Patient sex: F
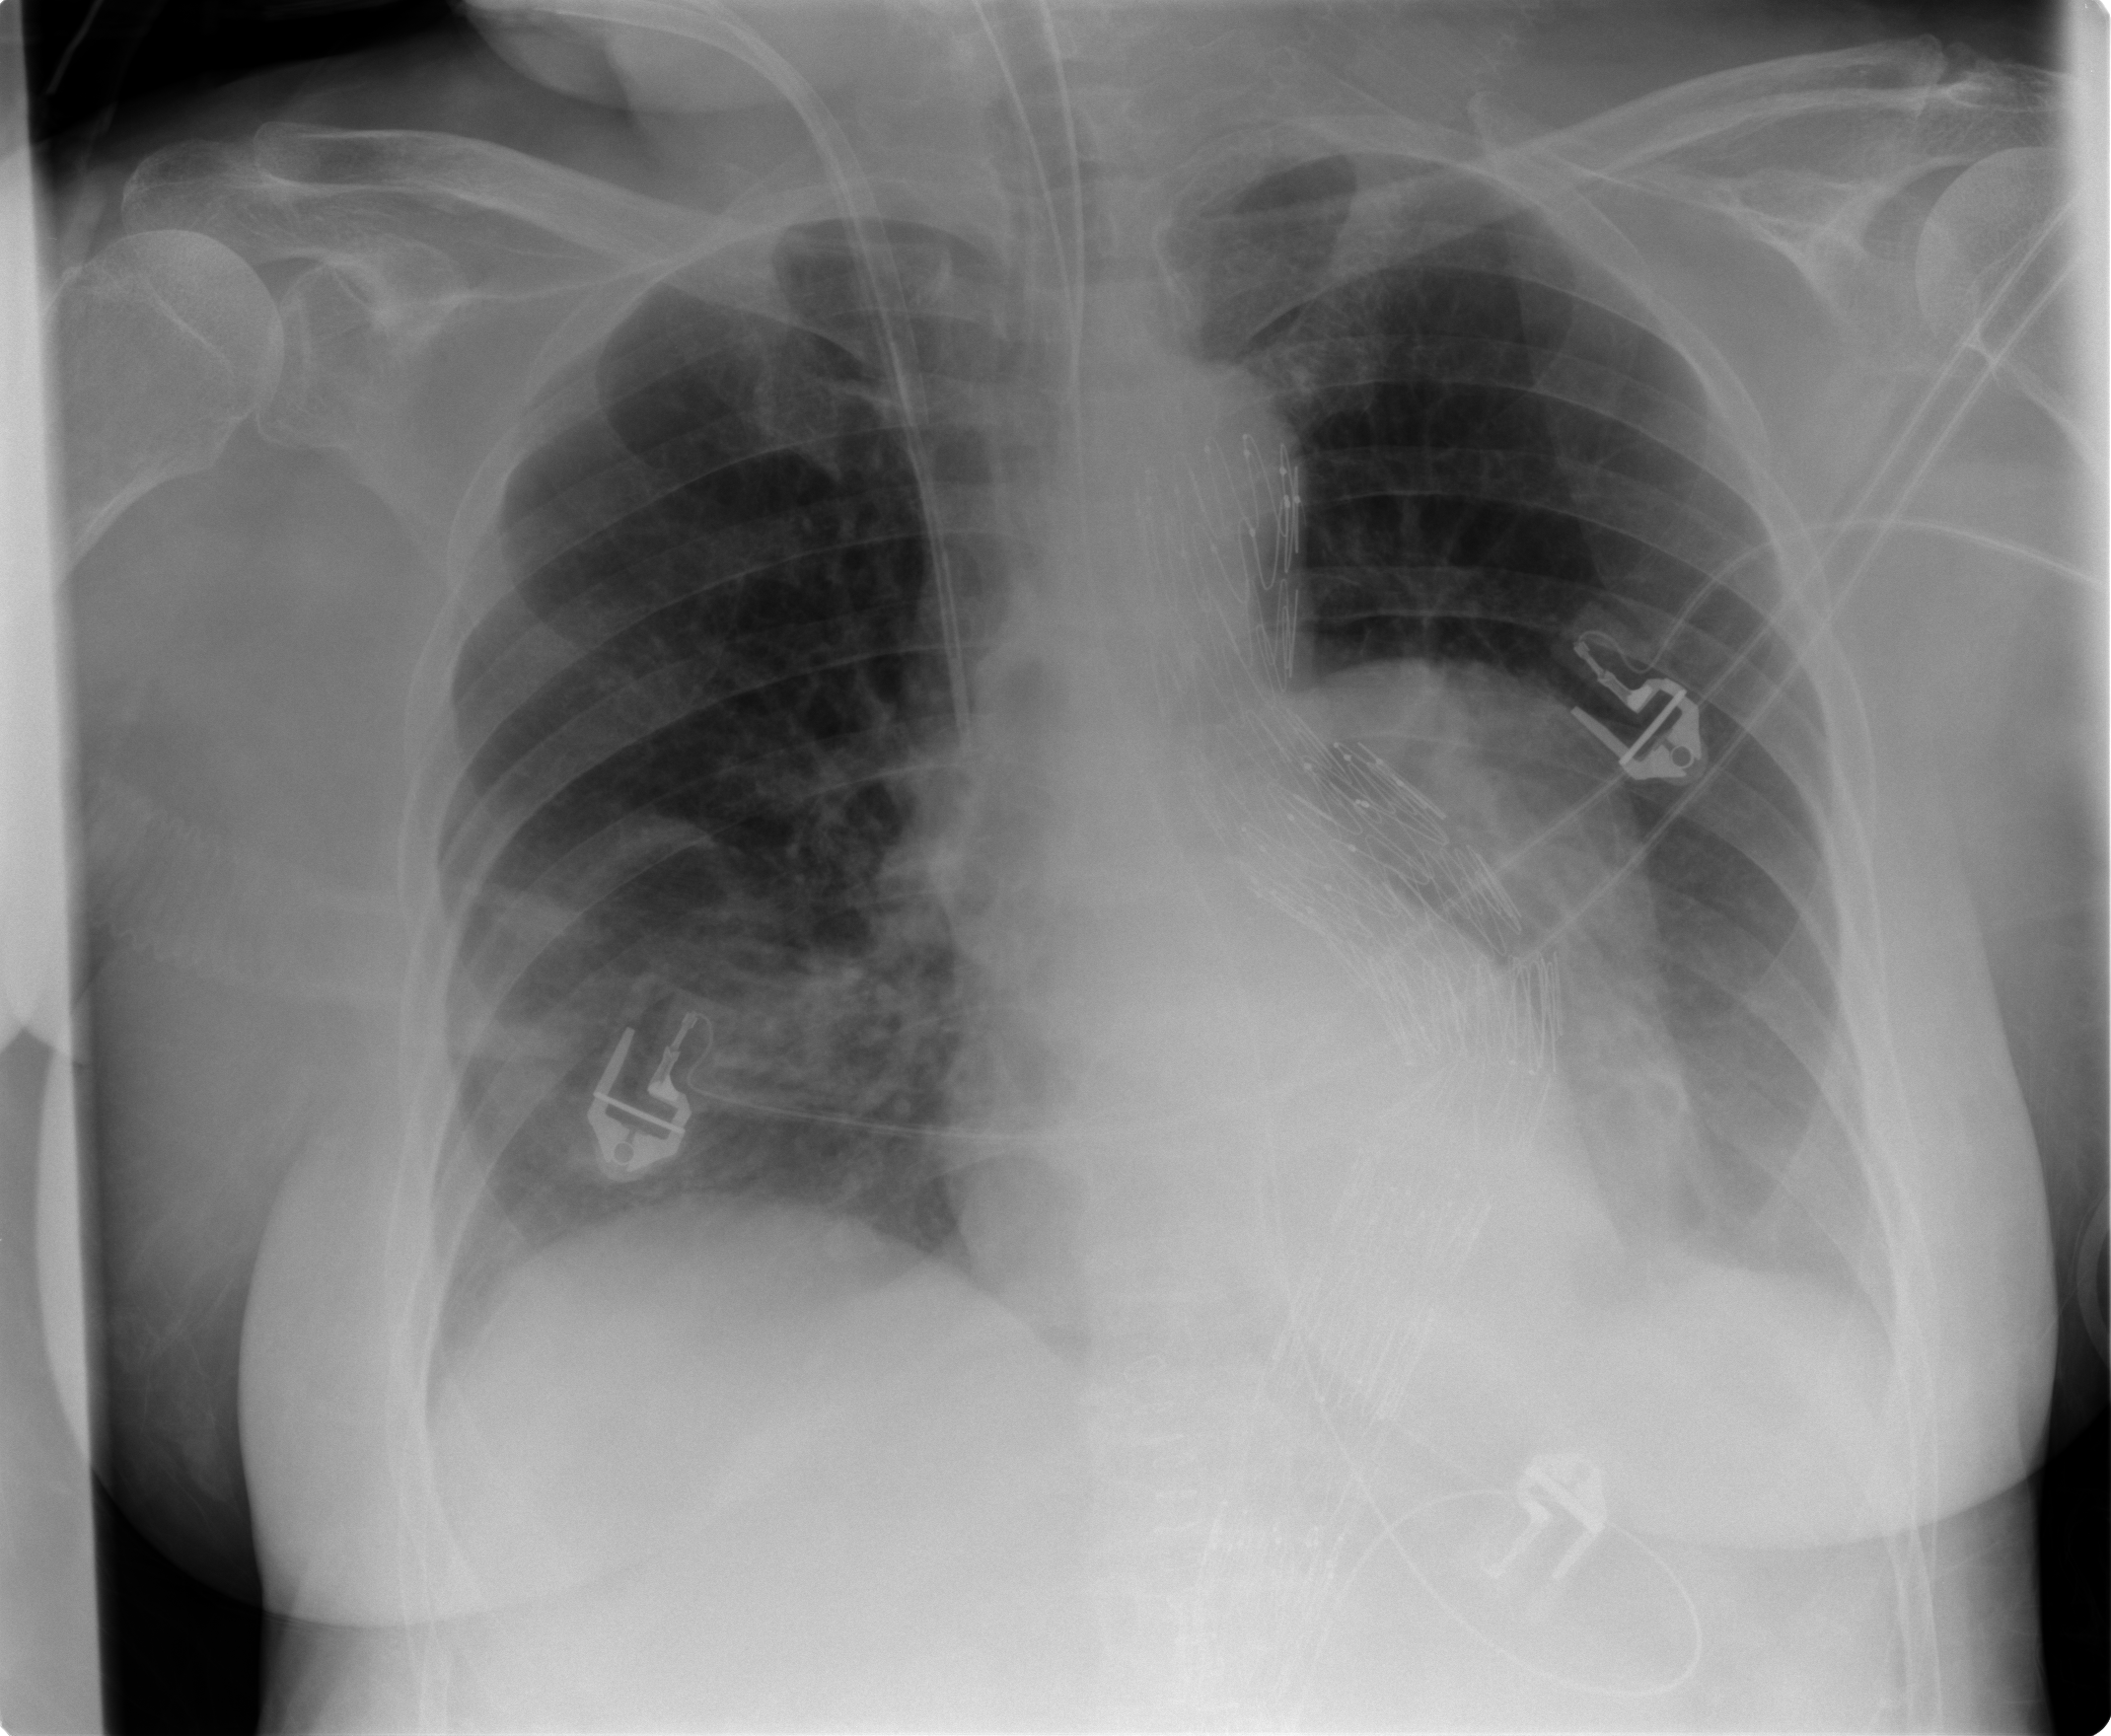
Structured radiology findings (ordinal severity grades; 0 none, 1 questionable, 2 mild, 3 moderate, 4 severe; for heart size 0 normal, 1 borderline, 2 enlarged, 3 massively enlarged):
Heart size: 0
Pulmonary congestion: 0
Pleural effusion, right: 0
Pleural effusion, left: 0
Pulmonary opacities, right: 0
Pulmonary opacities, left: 0
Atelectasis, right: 2
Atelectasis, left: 0